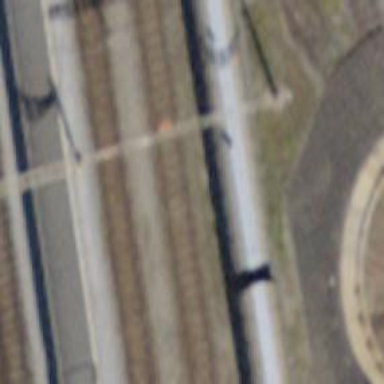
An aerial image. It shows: Rail siding with electrified tracks using contact line.